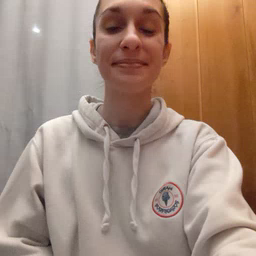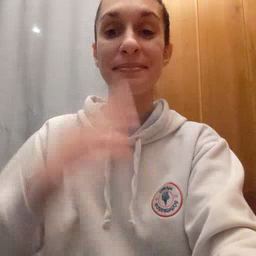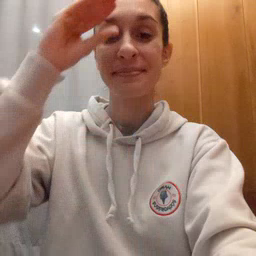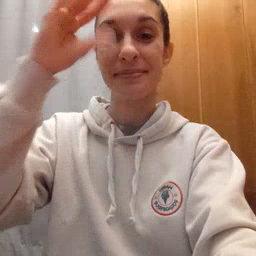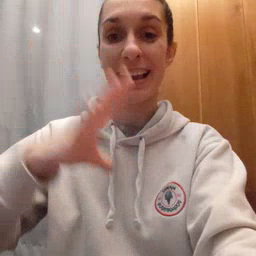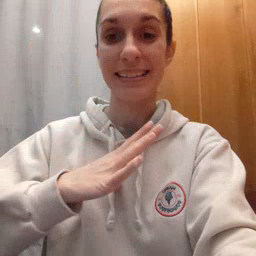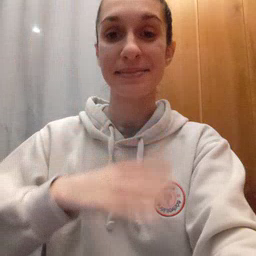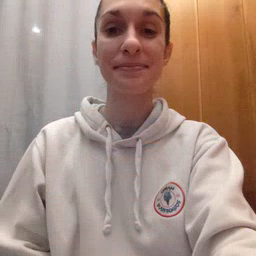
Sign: man